已知椭圆 \( C:\frac{x^2}{a^2}+\frac{y^2}{b^2}=1(a>b>0) \) 的离心率为 \( \frac{\sqrt{3}}{2} \)，且过点 \( \left(-\sqrt{2},\frac{\sqrt{2}}{2}\right) \).

\noindent
(1) 求椭圆 \( C \) 的方程；

\noindent
(2) 斜率为 \( k(k>0) \) 的直线 \( l \) 与椭圆 \( C \) 交于 \( A,B \) 两点，记以 \( OA,OB \) 为直径的圆的面积分别为 \( S_1,S_2 \)，问：当 \( k \) 为何值时，\( S_1+S_2 \) 为定值。

\noindent
(3) 在 (2) 的条件下，设 \( l \) 不过椭圆中心和顶点，且与 \( x \) 轴交于点 \( M \)，点 \( A \) 关于 \( y \) 轴的对称点为 \( D \)，直线 \( BD \) 与 \( y \) 轴交于点 \( N \)，求 \( \triangle OMN \) 周长的最小值。
【解答】
\noindent
【详解】(1) 由题意，得
\[
\begin{cases}
e=\frac{c}{a}=\frac{\sqrt{3}}{2} \\
\frac{2}{a^2}+\frac{1}{2b^2}=1 \\
a^2=b^2+c^2
\end{cases}
\]
解得 \( a^2=4,b^2=1,c^2=3 \)，

\noindent
所以椭圆 \( C \) 的方程为 \( \frac{x^2}{4}+y^2=1 \).

\vspace{0.3cm}
\noindent
(2) 设直线 \( l \) 的方程为 \( y=kx+m(k>0) \)，\( A(x_1,y_1) \)，\( B(x_2,y_2) \).

\noindent
联立
\[
\begin{cases}
y=kx+m \\
\frac{x^2}{4}+y^2=1
\end{cases}
\]
消去 \( y \) 整理得 \( (1+4k^2)x^2+8kmx+4(m^2-1)=0 \).

\noindent
则 \( \Delta = 64k^2m^2-4(1+4k^2)\cdot 4(m^2-1)=16(1-4k^2-m^2)>0 \)，

\noindent
且 \( x_1+x_2=-\frac{8km}{1+4k^2} \)，\( x_1x_2=\frac{4(m^2-1)}{1+4k^2} \).

\noindent
又 \( \frac{x_1^2}{4}+y_1^2=1 \)，\( \frac{x_2^2}{4}+y_2^2=1 \)，

\noindent
则
\[
\begin{aligned}
S_1+S_2 &= \frac{\pi}{4}\left(x_1^2+y_1^2+x_2^2+y_2^2\right) = \frac{\pi}{4}\left(x_1^2+1-\frac{x_1^2}{4}+x_2^2+1-\frac{x_2^2}{4}\right) \\
&= \frac{\pi}{4}\left(\frac{3}{4}x_1^2+\frac{3}{4}x_2^2+2\right) = \frac{3\pi}{16}\left[(x_1+x_2)^2-2x_1x_2\right]+\frac{\pi}{2} \\
&= \frac{3\pi}{16}\left[\left(-\frac{8km}{1+4k^2}\right)^2-2\cdot\frac{4(m^2-1)}{1+4k^2}\right]+\frac{\pi}{2} \\
&= \frac{3\pi}{16} \cdot \frac{32k^2 - 8m^2 + m^2 + 32k^2 + 8}{(1+4k^2)^2} + \frac{\pi}{2}
\end{aligned}
\]

\noindent
则 \( k^2=\frac{1}{4} \)，即 \( k=\frac{1}{2} \) 时，此时 \( S_1+S_2=\frac{5\pi}{4} \) 为定值。

\vspace{0.3cm}
\noindent
(3) 由 (2) 知，\( A(x_1,y_1) \)，\( B(x_2,y_2) \)，直线 \( l \) 的方程为 \( y=\frac{1}{2}x+m \)，

\noindent
且 \( x_1+x_2=-2m \)，\( x_1x_2=2m^2-2 \)，\( 0<m^2<2 \)，\( m\neq\pm1 \)，

\noindent
则 \( D(-x_1,y_1) \)，\( M(-2m,0) \)，

\noindent
则直线 \( BD \) 的方程为 \( y=\frac{y_1-y_2}{-x_1-x_2}(x+x_1)+y_1 \)，

\noindent
令 \( x=0 \)，得
\[
\begin{aligned}
y &= -\frac{y_1-y_2}{x_1+x_2}x_1+y_1 = \frac{x_1y_2+x_2y_1}{x_1+x_2} = \frac{x_1\left(\frac{1}{2}x_2+m\right)+x_2\left(\frac{1}{2}x_1+m\right)}{x_1+x_2} \\
&= \frac{x_1x_2+(x_1+x_2)m}{x_1+x_2} = \frac{2m^2-2-2m^2}{-2m} = \frac{1}{m},
\end{aligned}
\]

\noindent
即 \( N\left(0,\frac{1}{m}\right) \)，则 \( |OM|=|2m| \)，\( |ON|=\frac{1}{|m|} \)，

\noindent
\( \triangle OMN \) 周长为
\[
|2m|+\frac{1}{|m|}+\sqrt{4m^2+\frac{1}{m^2}} \ge 2\sqrt{2}+2
\]

\noindent
当且仅当 \( |2m|=\frac{1}{|m|} \)，即 \( m=\pm\frac{\sqrt{2}}{2} \) 时等号成立，

\noindent
则 \( \triangle OMN \) 周长的最小值为 \( 2\sqrt{2}+2 \).

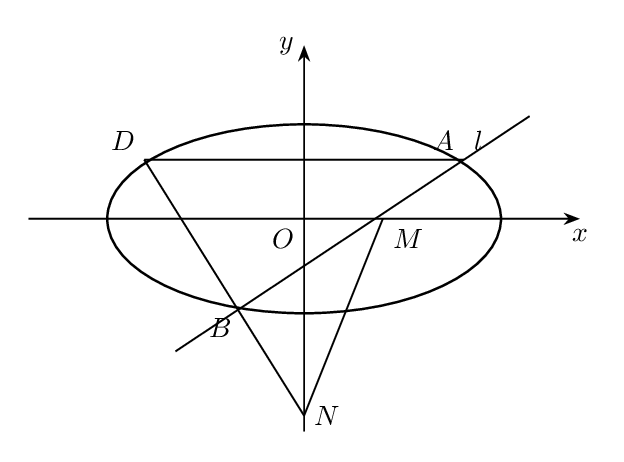